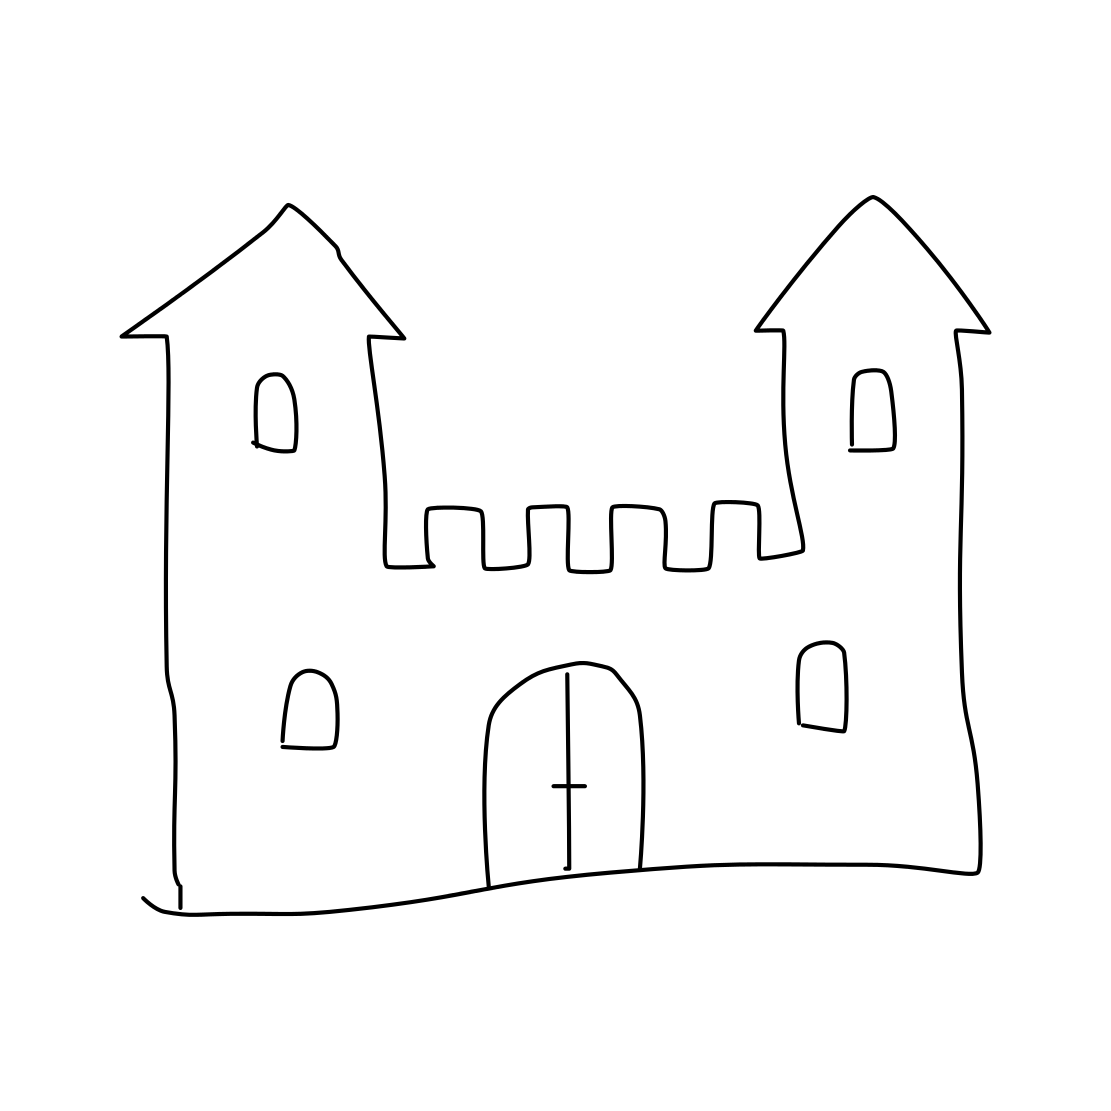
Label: castle